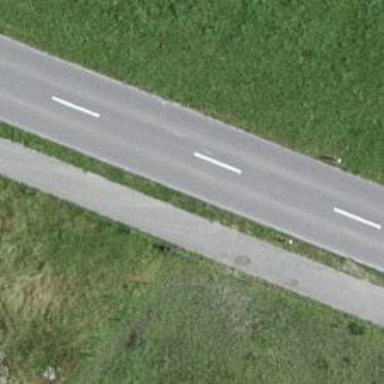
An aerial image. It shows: Asphalt footway.